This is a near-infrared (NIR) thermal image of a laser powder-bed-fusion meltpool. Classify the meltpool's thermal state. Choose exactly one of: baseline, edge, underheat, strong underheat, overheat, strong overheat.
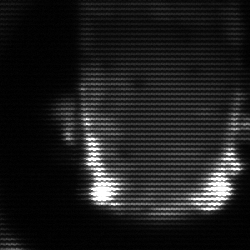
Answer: baseline